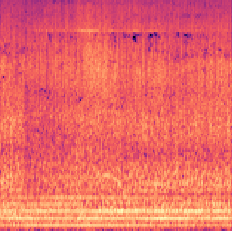
Sound class: Helicopter